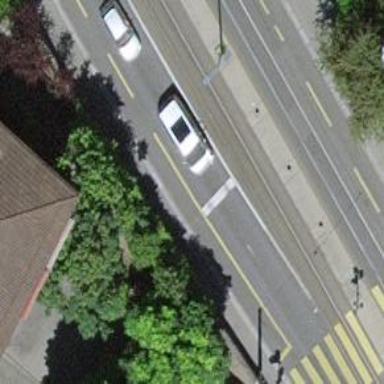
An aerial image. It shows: Road with traffic signals.